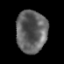
Tissue: prostate
Cell type: T cells
Senescence score: 0.2832
Nuclear area (px): 1279
Mean DAPI intensity: 97.224